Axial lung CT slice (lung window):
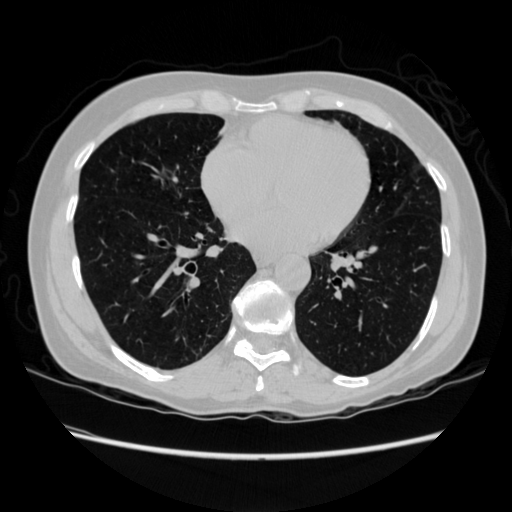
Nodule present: no